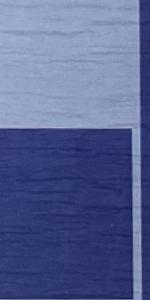
Label: Empty